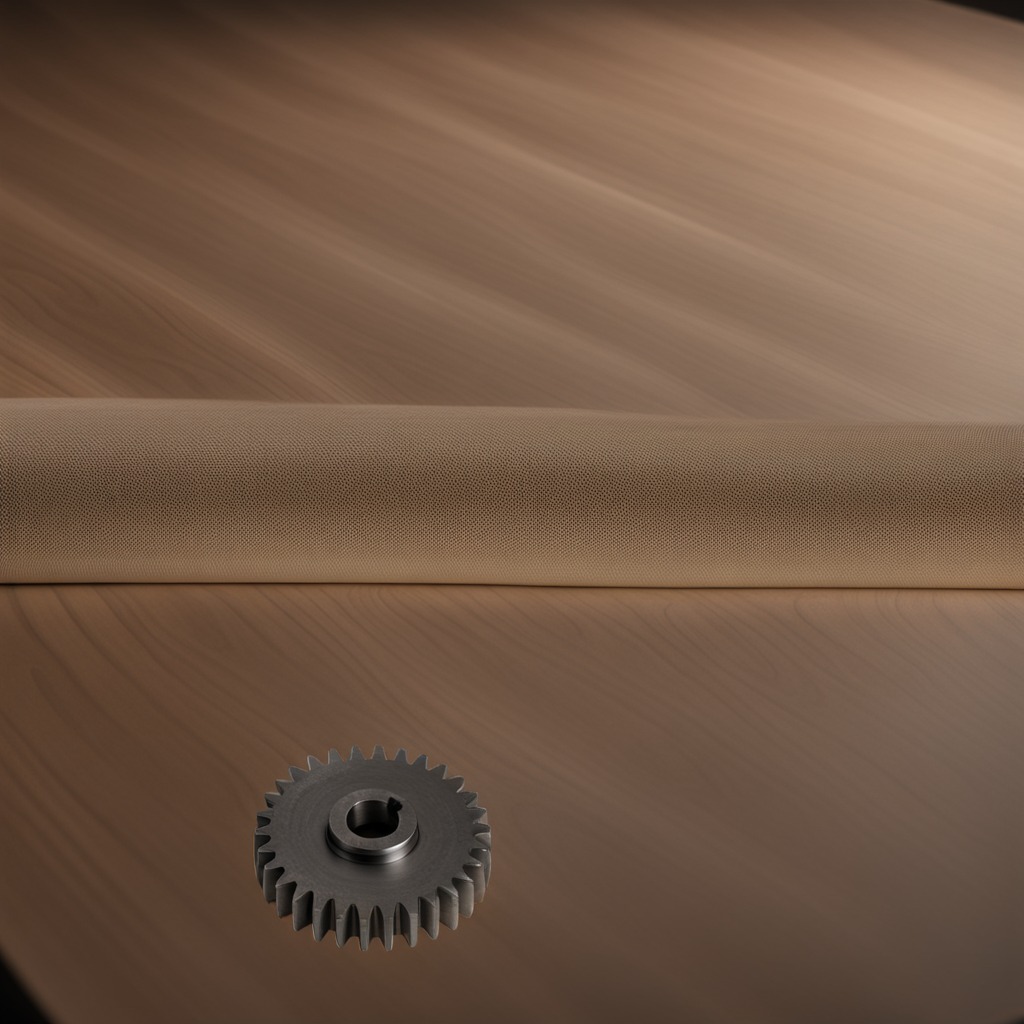
A steel gear with teeth is lying on the wooden table.